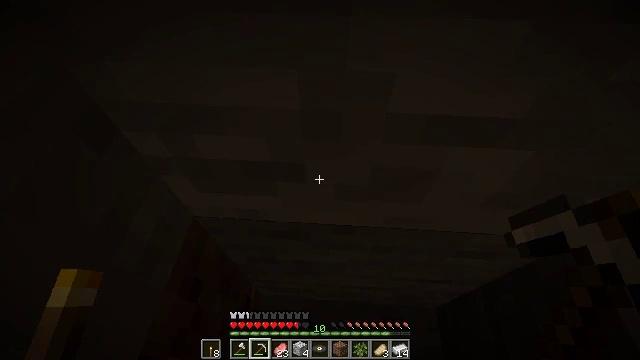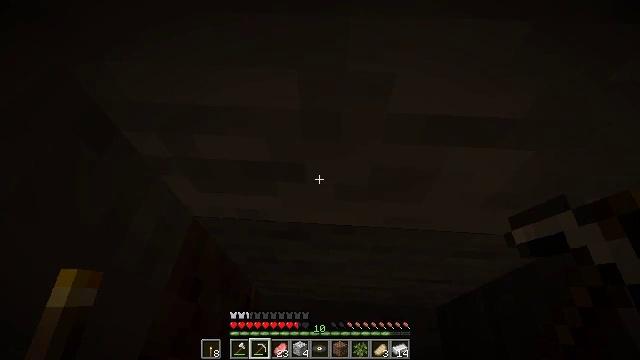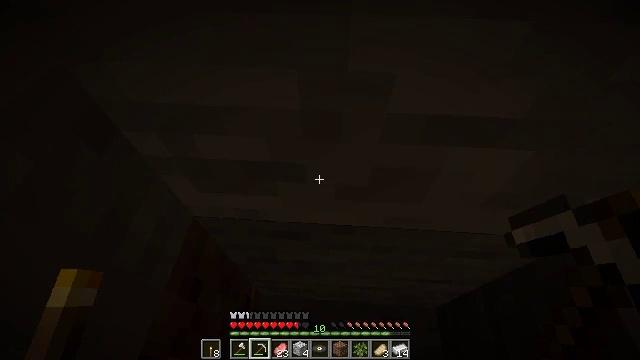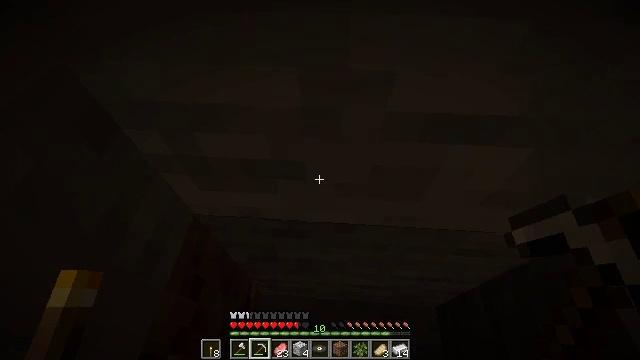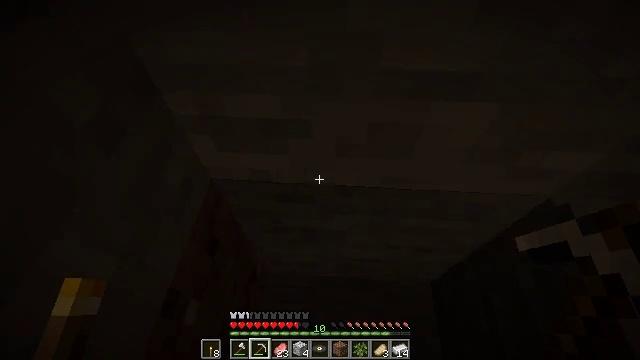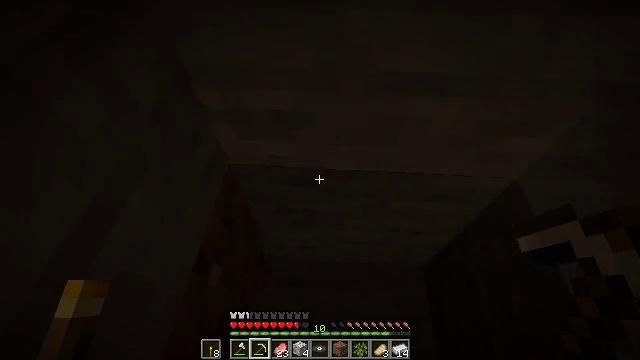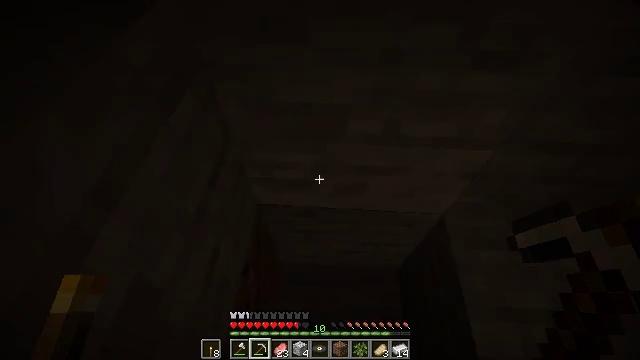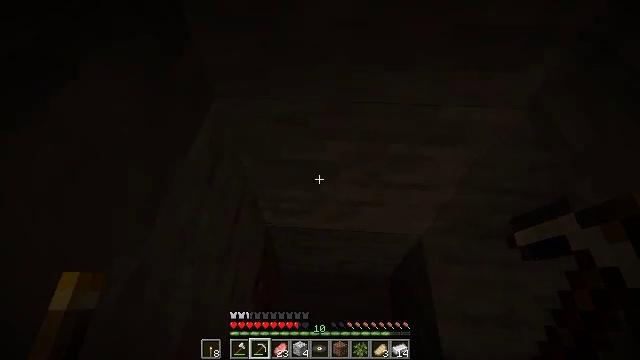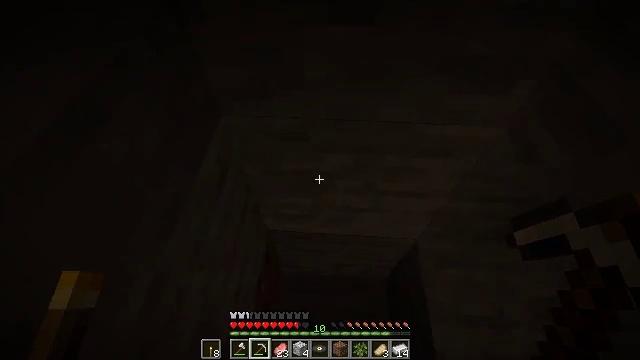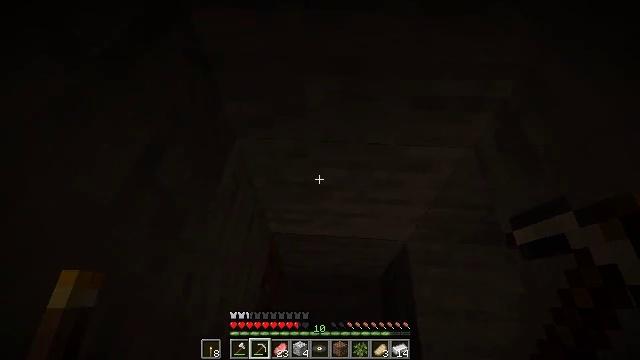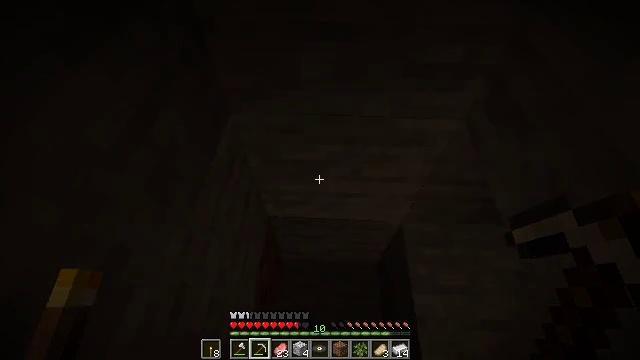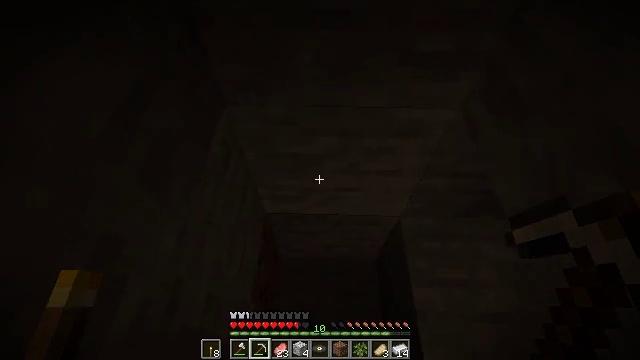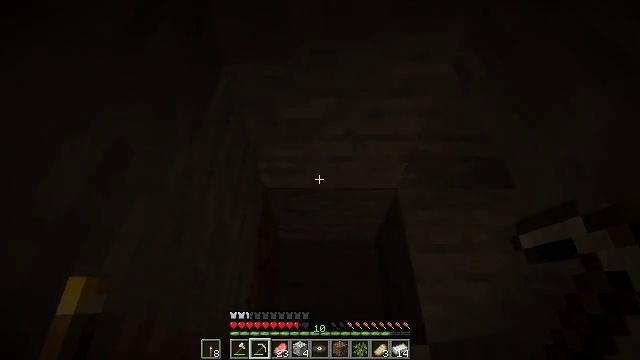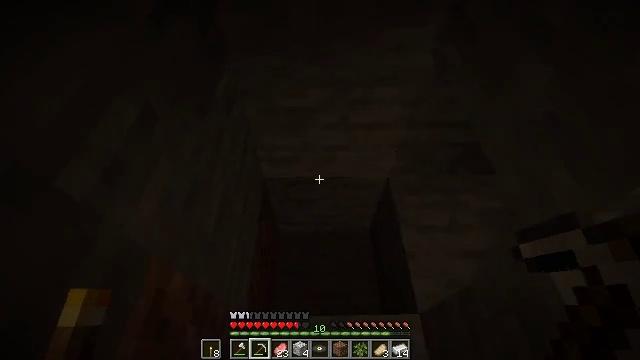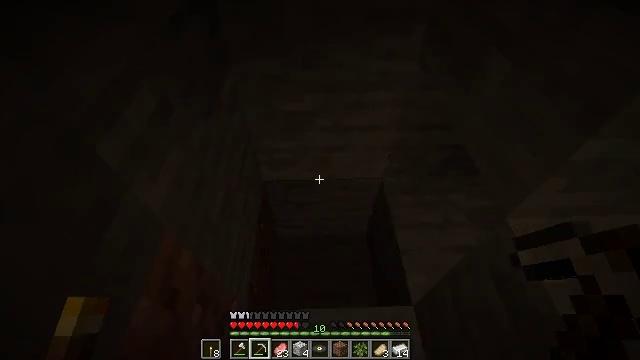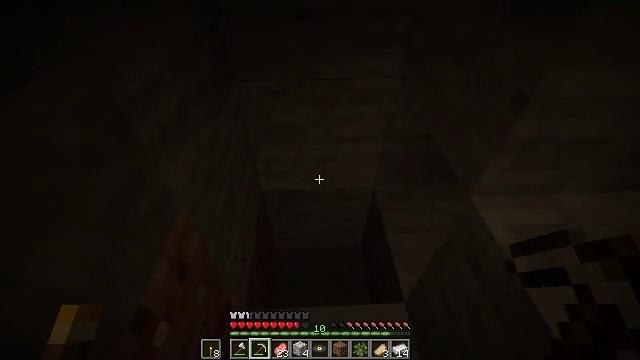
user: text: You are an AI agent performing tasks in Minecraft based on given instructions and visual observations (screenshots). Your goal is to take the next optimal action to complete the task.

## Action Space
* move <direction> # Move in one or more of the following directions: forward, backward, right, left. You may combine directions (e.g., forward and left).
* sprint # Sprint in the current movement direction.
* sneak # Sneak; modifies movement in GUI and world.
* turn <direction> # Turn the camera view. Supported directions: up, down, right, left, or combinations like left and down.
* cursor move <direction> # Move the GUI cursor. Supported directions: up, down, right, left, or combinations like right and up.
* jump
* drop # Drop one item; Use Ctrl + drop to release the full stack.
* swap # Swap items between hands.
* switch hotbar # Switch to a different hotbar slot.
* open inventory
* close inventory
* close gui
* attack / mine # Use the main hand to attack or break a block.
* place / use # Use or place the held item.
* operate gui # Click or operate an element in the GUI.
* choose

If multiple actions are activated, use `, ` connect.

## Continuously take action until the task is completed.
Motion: motion action
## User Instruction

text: Remove gunpowder from the inventory.
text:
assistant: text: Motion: no_op
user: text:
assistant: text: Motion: no_op
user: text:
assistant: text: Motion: move back
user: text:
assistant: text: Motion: move back
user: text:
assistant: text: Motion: move back, jump
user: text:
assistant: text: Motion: move back, jump
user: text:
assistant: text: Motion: move back, jump
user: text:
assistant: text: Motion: move back, jump
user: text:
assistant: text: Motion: move back
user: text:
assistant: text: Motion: move back, turn right
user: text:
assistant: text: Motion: move back, turn right
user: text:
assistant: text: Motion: move back, turn right
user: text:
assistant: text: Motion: move back, turn right and up
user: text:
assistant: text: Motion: move back, turn up
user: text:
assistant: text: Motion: move back, turn up
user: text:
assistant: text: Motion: move back, turn up
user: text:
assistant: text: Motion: turn up
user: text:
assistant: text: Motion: turn up
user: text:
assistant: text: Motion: turn up, open inventory
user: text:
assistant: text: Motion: open inventory
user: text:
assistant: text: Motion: no_op
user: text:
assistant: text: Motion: no_op
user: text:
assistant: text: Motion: no_op
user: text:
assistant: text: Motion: no_op
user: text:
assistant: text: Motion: cursor move right
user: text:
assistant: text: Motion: cursor move right and down
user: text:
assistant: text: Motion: cursor move right and down
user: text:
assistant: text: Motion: no_op
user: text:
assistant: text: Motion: no_op
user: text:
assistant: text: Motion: cursor move left and down